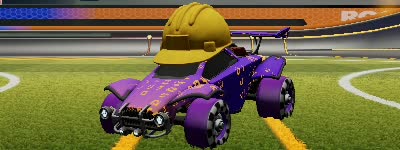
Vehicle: octane